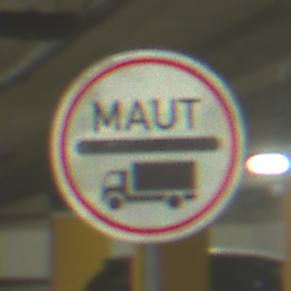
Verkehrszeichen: Mautpflicht
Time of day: NotSpecified
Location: Indoor (Special)
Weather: NotSpecified
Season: NotSpecified
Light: Artificial